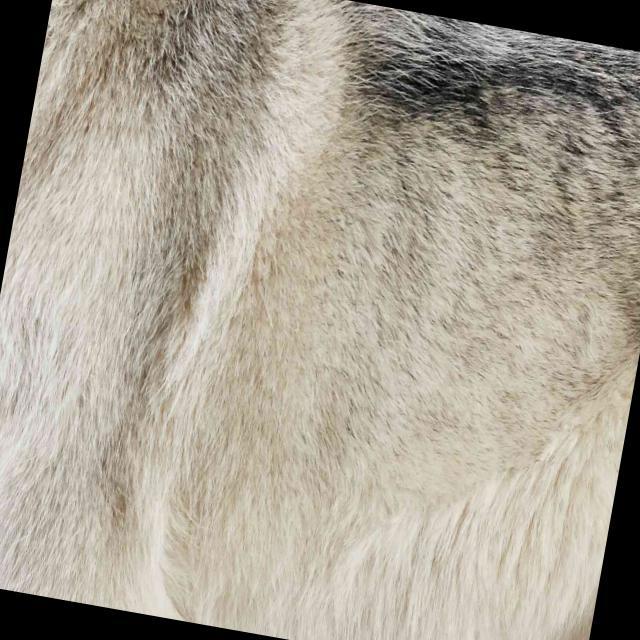
Healthy canine skin — no visible lesions, inflammation, or abnormalities. The skin and coat appear normal.